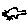
Label: car